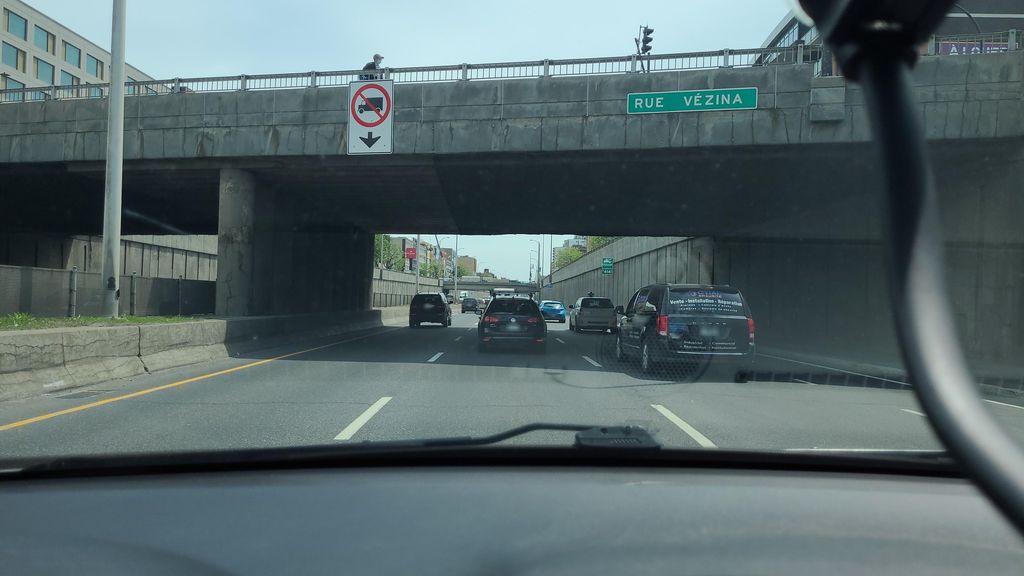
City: montreal